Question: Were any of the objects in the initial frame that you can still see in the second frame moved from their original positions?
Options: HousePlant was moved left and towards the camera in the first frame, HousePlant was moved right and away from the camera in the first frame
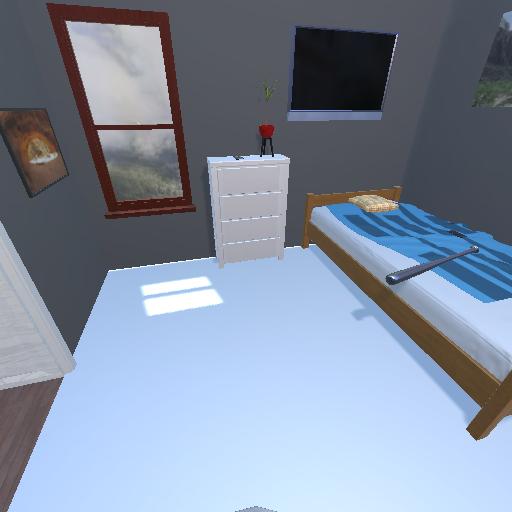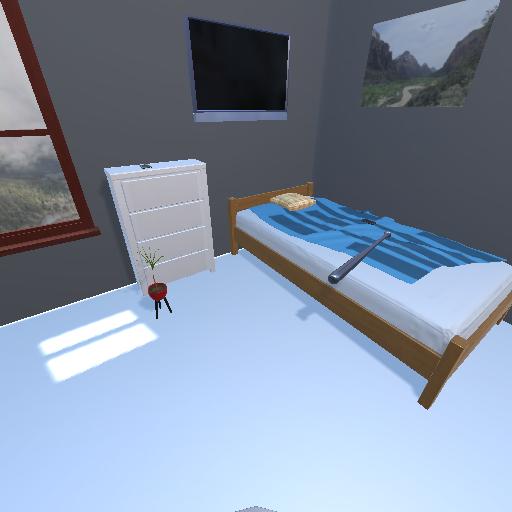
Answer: HousePlant was moved left and towards the camera in the first frame